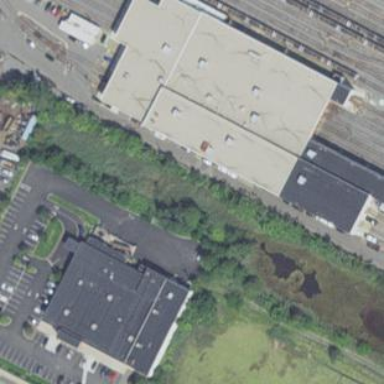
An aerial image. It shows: Engine shed building located near railway.